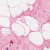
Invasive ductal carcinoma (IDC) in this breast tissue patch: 0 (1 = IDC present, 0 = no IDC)